Question: I'm using a time picker but I can't get to make the buttons show. Here's how the timepicker looks.

Here's how I render it.
'''
<input type="text" class="form-control timepicker appt_time" style="width:200px;">
<script>
$('.timepicker').timepicker();
</script>
'''
Here's how I set them in my header
'''
<link rel="stylesheet" media="screen" type="text/css" href="/content/css/bootstrap.css">
<link rel="stylesheet" media="screen" type="text/css" href="/content/css/bootstrap-datepicker.css">
<link rel="stylesheet" media="screen" type="text/css" href="/content/css/bootstrap-timepicker.css">
<script type="text/javascript" src="/content/script/jquery-2.0.3.min.js"></script>
<script type="text/javascript" src="/content/script/bootstrap.min.js"></script>
<script type="text/javascript" src="/content/script/bootstrap-datepicker.js"></script>
<script type="text/javascript" src="/content/script/bootstrap-timepicker.js"></script>
'''
I got the css files and the js files for the timepicker
<URL>.
Any ideas what's causing this? Thanks!
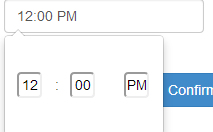
Answer: You have got css and js files but you've missed to capture the glyphicons.
The glyphicons are responsible for showing the buttons on the timepicker.
If you can inspect your developer tools on your buttons you can see that the images seems to be missing.
Here is what i've found on the site that you have picked timepicker

Include the glyphicons png file on your site to get the images work perfect.
Hope this helps